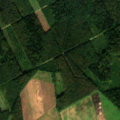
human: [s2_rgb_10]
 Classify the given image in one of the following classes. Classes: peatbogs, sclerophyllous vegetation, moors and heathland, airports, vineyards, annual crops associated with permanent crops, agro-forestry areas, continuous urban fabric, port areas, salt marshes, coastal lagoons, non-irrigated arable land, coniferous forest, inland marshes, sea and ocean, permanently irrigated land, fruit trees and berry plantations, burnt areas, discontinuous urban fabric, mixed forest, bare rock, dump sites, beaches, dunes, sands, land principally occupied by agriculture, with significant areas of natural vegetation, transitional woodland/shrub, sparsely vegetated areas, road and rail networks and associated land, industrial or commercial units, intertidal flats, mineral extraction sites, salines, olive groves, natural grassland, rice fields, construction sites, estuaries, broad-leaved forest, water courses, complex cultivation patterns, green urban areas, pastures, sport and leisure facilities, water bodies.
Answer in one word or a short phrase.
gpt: non-irrigated arable land, broad-leaved forest